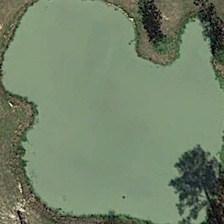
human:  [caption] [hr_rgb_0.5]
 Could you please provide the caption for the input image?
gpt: some green plants are around an irregular pond .

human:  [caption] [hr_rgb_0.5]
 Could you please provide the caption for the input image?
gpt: some green plants are around an irregular pond .

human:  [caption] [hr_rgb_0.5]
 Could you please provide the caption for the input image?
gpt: some green plants are around an irregular pond .

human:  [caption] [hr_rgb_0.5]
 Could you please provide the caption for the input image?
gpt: some green plants are around an irregular pond .

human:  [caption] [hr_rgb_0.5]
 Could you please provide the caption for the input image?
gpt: some green plants are around an irregular pond .